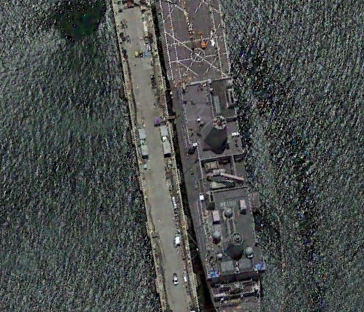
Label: combat